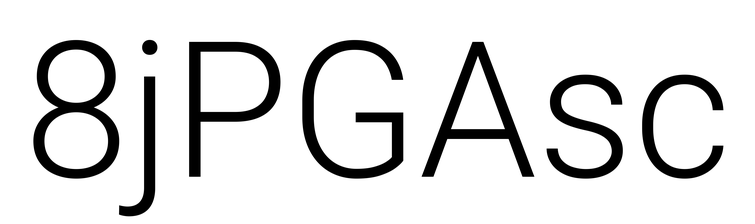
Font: Roboto_Light